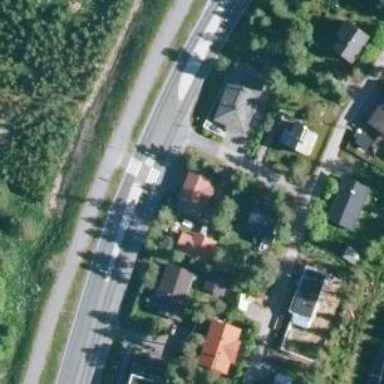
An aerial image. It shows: Road with "give way" sign.